Question: I created a loop with setTimeout function and it comes to a problem after 2nd or 3rd step it call's itself because it starts excecuting twice at the time. This is what my function looks like:
'''
var value = 70,
intervalID = null;
function interval() {
intervalID = setTimeout(countDown, 1000);
}
function countDown() {
value--;
if(value > 0) {
clearTimeout(intervalID);
interval();
} else {
endInterval();
}
}
function endInterval() {
// do something
}
'''
If I console the variable value its 69, 68 and after that it starts decreasing variable value twice in one function call. I'm not calling function countDown() anywhere but from one place.

What could be the problem?
Edit: this code works now.
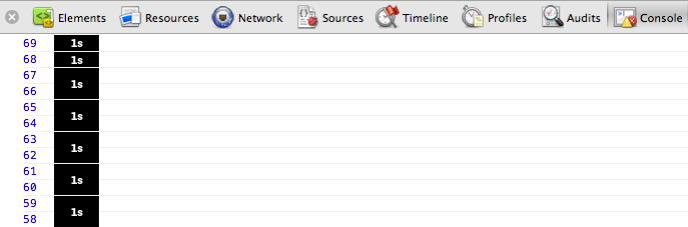
Answer: I'd recommend you to "sanitize" the timeouts by stopping previous one.
'''
function interval() {
clearTimeout(intervalID);
intervalID = setTimeout(countDown, 1000);
}
'''
However it looks like control of symptoms instead of sickness' cause. So it would be better to detect the cause of the issue.